Question: I want to implement a slider-like component like the one at the bottom of this screenshot taken from Roambi. For those who haven't used Roambi, this slider is double ranged, i.e. you can define the ranges from the blue bars at the two ends. And then to indicate which data region you're interested, you move the grey area in between these blue bars to the left/right.

To implement this, two things come to my mind:
1. The left and right blue bars are UIViews. I handle touch events on these views to define the range. The middle area in between these two bars is also a UIView. I handle touch events on this view to move it left/right in order to define the data region.
2. I can implement a double ranged UISlider in order to get the functionality of the blue bars. (I already learned how to do this.) But then I don't know how to move the body of the slider to define the data range. Is this possible?
Also, could there be another way of implementing this?
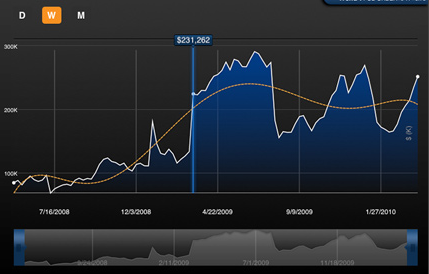
Answer: You might find these projets interesting:
- <URL>